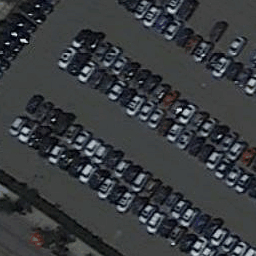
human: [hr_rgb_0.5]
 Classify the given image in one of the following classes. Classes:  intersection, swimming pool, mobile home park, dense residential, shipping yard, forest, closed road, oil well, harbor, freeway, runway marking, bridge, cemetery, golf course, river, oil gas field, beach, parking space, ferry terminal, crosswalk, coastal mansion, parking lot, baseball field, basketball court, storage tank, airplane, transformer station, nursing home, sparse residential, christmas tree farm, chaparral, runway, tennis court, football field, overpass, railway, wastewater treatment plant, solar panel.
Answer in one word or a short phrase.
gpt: parking lot